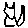
Label: cat